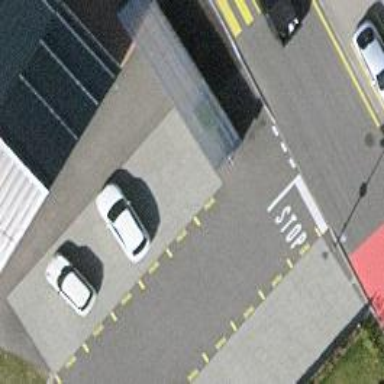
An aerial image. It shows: Parking area.